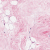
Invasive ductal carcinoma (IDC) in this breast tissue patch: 0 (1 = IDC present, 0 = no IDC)